Interaction volume radius: 5 \u00c5
Interaction volume height: 10 \u00c5
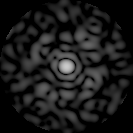
Disorder parameter: 0.7928